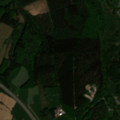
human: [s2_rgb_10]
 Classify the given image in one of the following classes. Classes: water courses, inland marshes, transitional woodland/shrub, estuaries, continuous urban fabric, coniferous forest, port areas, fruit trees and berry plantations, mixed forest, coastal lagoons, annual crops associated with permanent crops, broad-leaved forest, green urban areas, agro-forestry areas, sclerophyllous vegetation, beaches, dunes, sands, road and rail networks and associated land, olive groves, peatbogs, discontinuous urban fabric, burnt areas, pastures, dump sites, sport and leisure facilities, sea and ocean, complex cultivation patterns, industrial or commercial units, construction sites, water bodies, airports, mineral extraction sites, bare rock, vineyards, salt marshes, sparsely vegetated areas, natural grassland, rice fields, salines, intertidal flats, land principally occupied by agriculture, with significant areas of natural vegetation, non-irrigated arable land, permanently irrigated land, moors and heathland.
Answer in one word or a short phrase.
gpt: pastures, land principally occupied by agriculture, with significant areas of natural vegetation, mixed forest